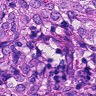
Metastatic tissue present: yes